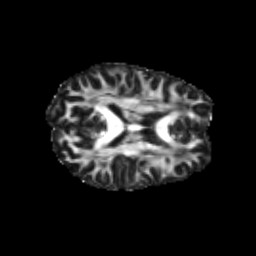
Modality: FA
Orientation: axial
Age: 23
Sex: male
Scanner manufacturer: siemens
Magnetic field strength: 3 T
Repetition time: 1.8 s
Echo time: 0.07 s